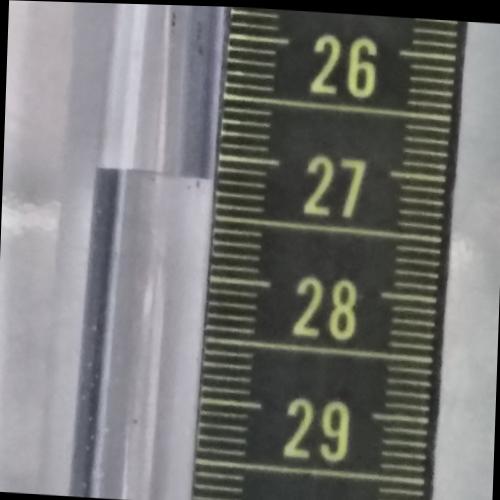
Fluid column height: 27.2 cm